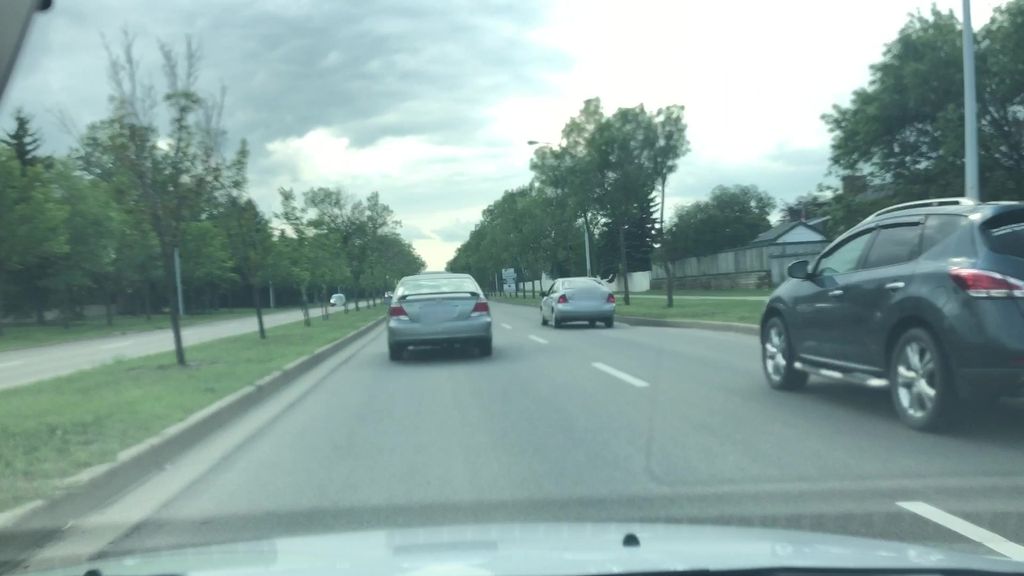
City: edmonton